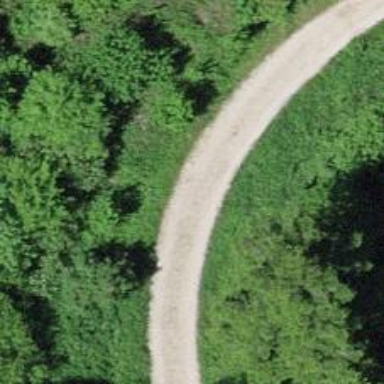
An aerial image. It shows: Track with fine gravel surface graded as grade 2.